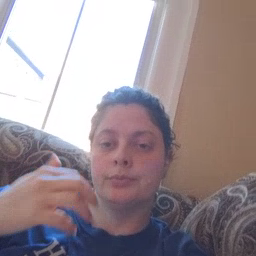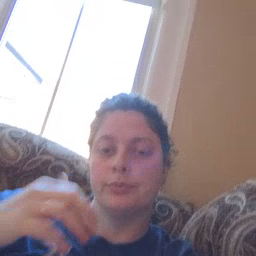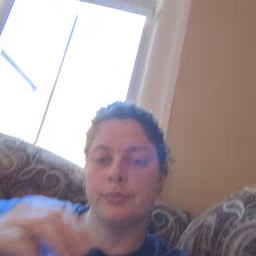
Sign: tiger